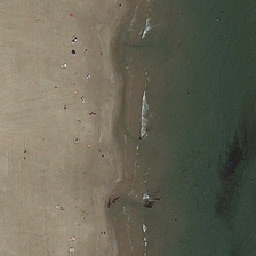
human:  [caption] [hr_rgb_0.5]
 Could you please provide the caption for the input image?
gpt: Many people are playing on the yellow beach.

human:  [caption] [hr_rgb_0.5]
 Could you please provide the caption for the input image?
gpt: Many people play on the yellow beach.

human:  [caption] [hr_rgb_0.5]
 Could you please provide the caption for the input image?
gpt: Many people play on the yellow beach.

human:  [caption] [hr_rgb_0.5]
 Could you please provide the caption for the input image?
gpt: There are many people playing on the yellow beach.

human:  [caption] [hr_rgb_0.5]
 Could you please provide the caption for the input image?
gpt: Many people play on the yellow beach.